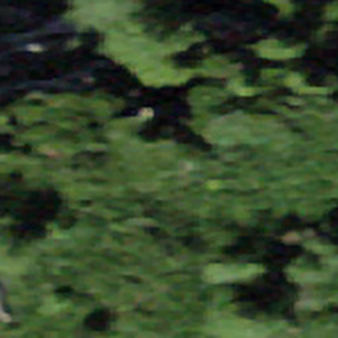
Label: other